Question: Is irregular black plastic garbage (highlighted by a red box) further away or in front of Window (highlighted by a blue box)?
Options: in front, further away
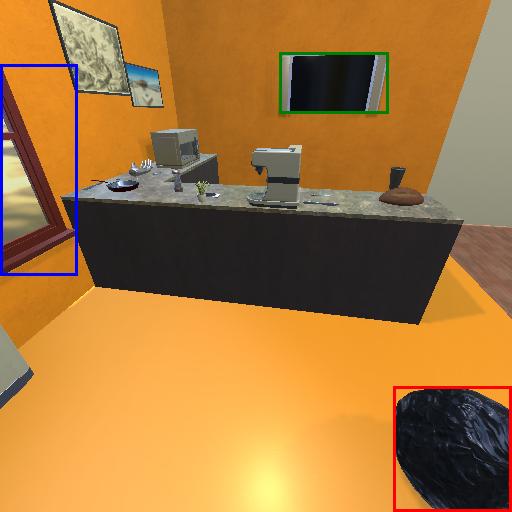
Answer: in front